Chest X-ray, PA view. Patient: 49 years old, sex F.
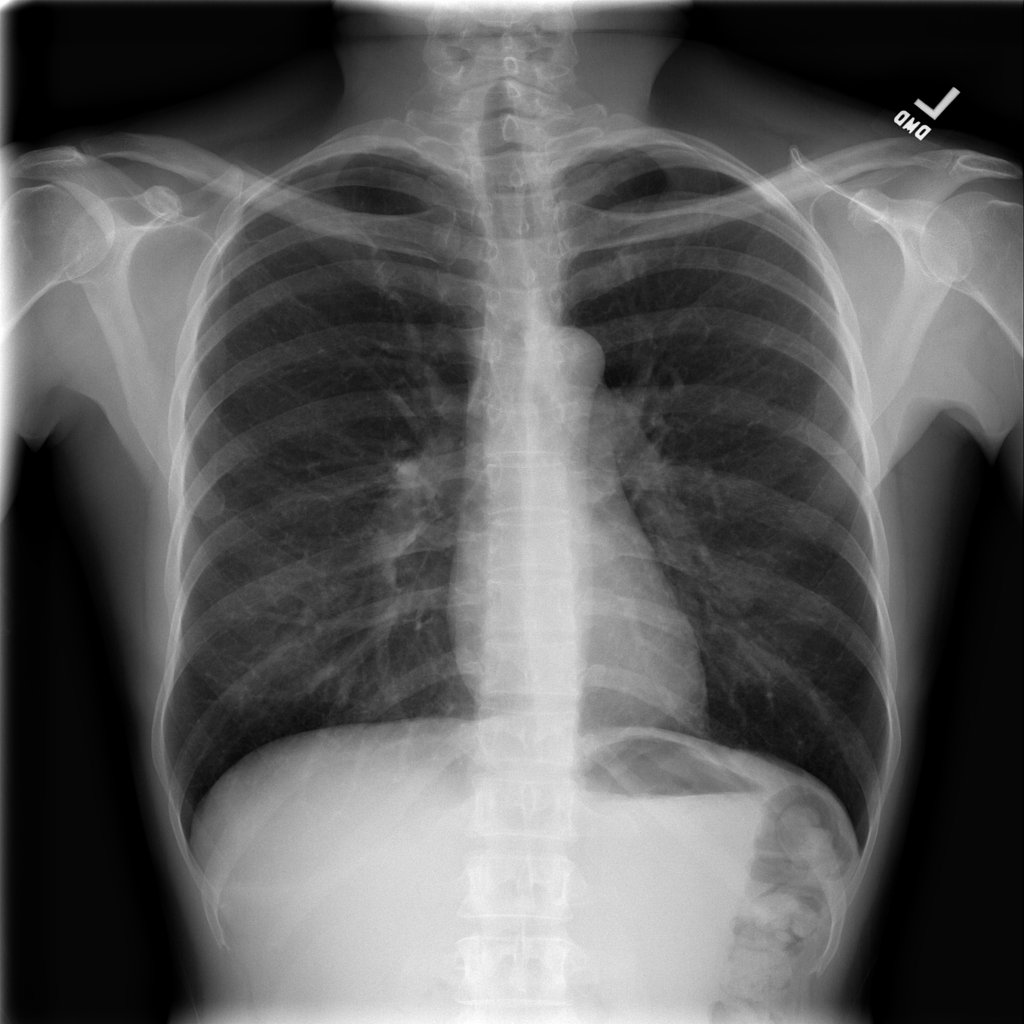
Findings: No Finding